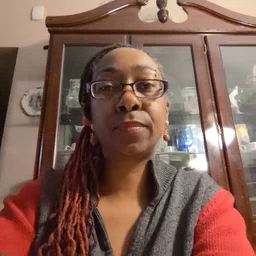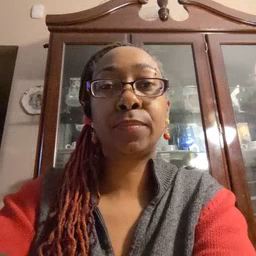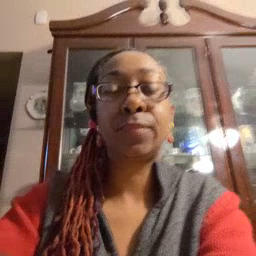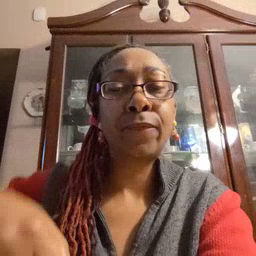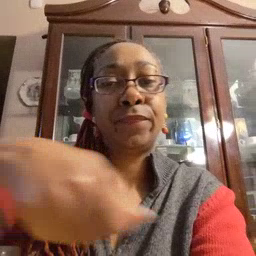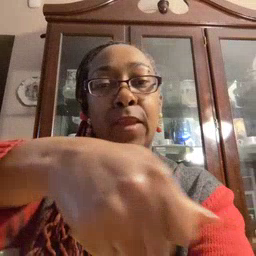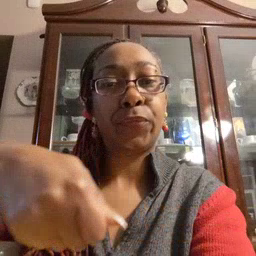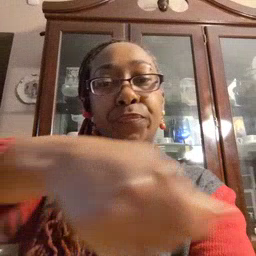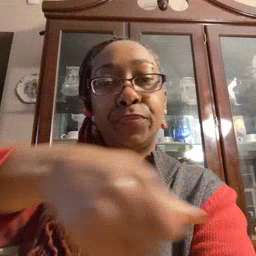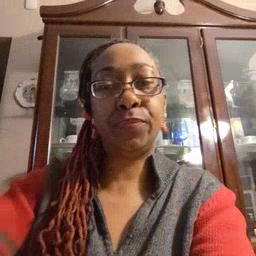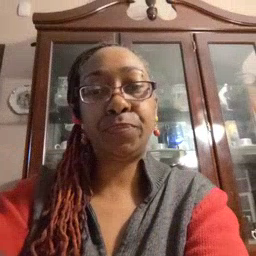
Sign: vacuum